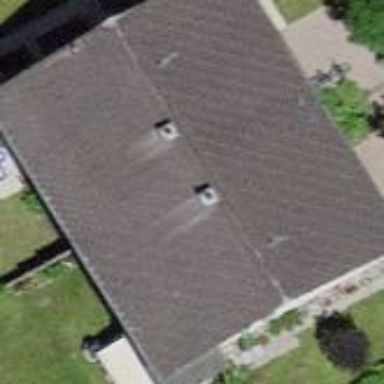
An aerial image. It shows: Terrace building with gabled roof.